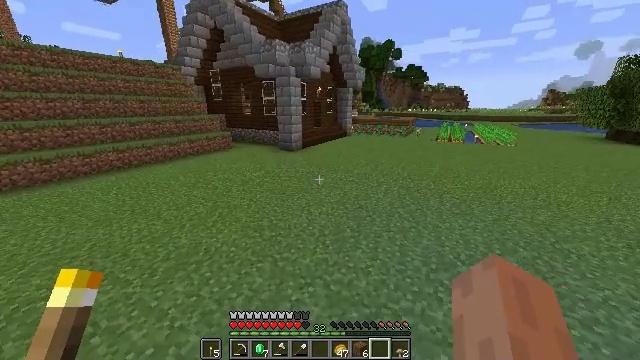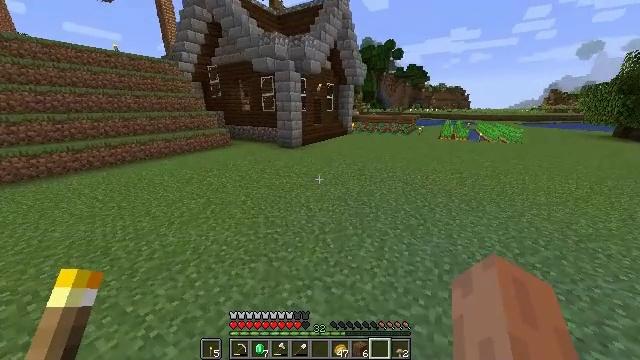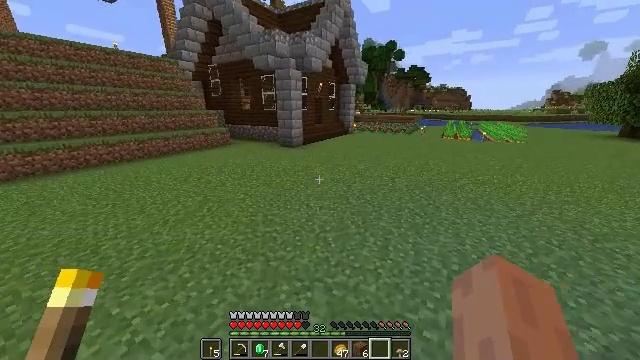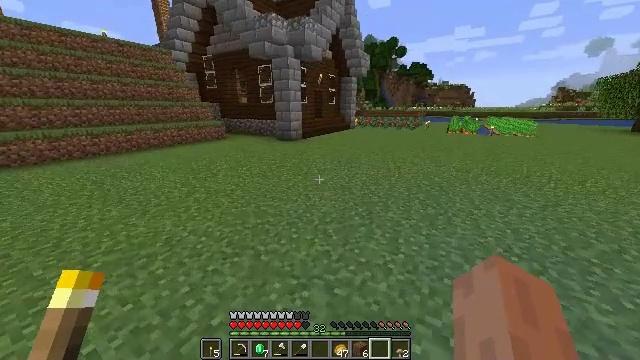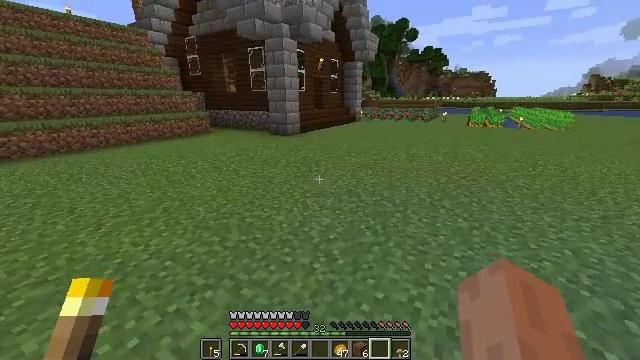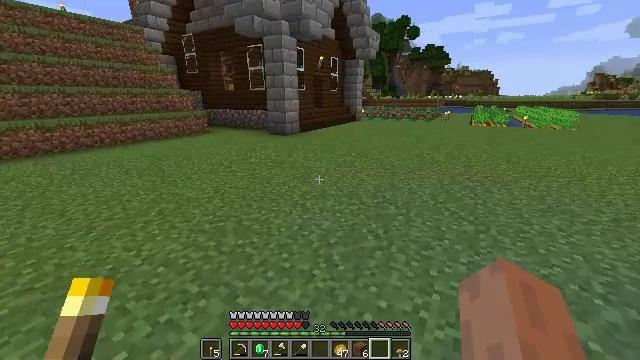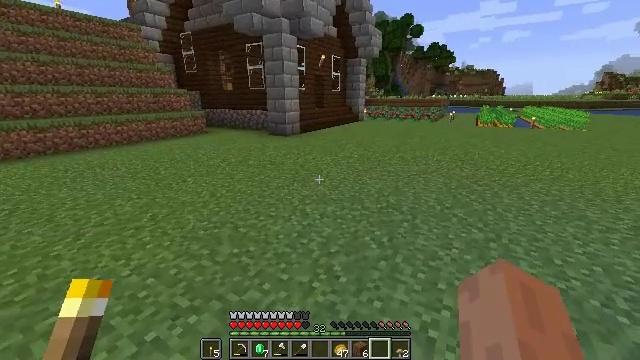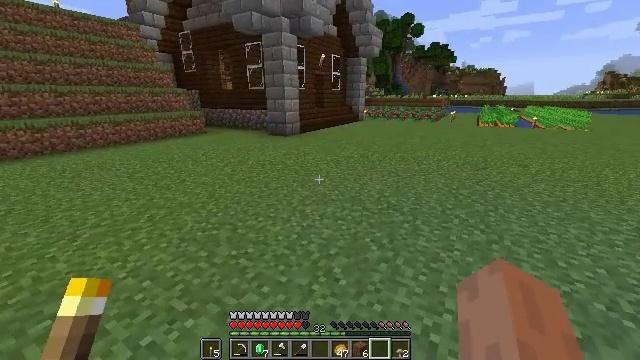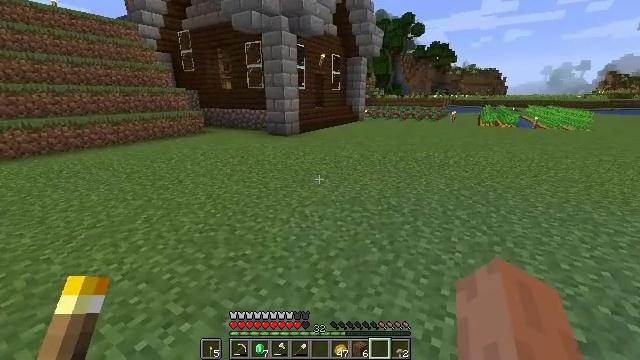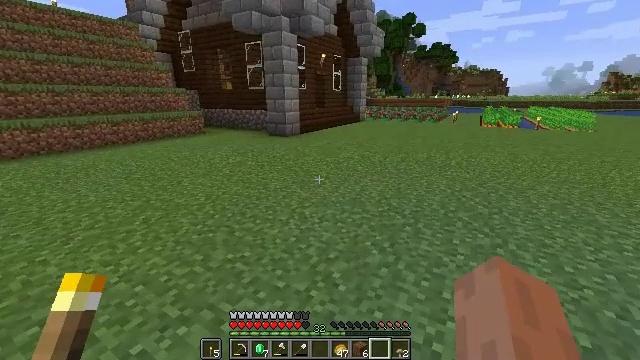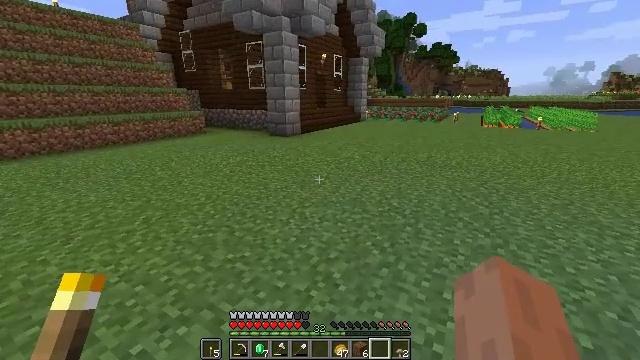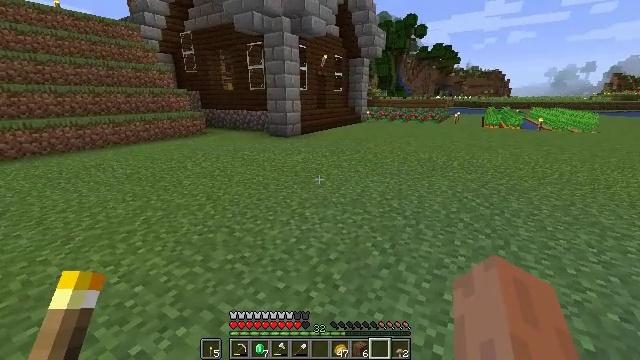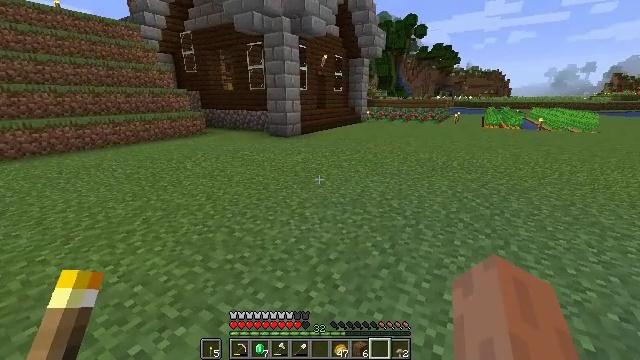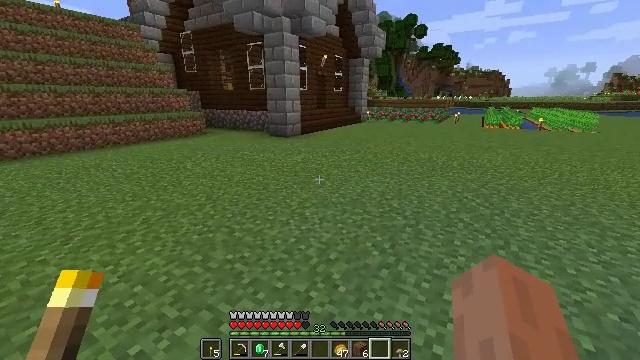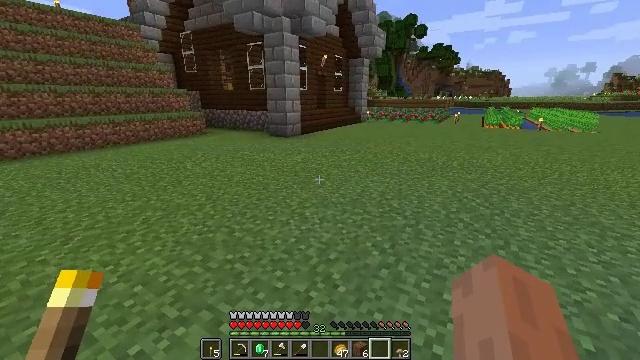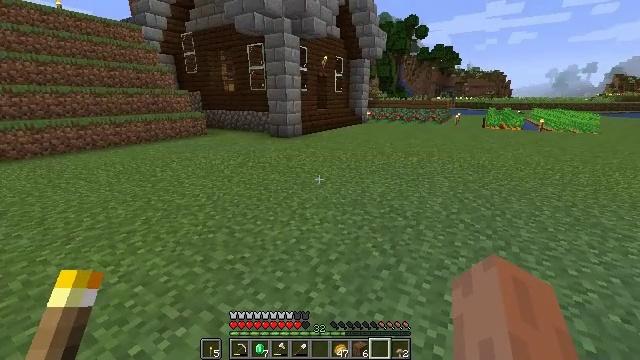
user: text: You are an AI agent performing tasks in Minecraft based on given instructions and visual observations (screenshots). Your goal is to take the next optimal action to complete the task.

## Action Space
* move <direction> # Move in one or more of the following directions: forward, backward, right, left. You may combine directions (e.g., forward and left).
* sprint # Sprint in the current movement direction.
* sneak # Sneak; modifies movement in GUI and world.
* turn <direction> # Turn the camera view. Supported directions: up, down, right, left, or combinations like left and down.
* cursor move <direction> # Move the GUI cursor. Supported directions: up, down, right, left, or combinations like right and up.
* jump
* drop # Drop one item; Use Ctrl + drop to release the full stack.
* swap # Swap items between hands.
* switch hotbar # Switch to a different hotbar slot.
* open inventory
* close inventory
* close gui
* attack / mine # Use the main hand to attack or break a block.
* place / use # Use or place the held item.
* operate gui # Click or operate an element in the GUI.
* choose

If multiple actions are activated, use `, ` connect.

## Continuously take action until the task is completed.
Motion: motion action
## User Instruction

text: Get spruce stairs by crafting them in the crafting table.
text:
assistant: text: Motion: move forward
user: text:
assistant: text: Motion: no_op
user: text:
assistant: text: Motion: no_op
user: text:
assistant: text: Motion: no_op
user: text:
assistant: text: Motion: no_op
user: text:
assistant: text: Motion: no_op
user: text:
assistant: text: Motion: no_op
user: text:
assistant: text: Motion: no_op
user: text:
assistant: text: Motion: no_op
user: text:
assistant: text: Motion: no_op
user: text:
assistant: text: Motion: no_op
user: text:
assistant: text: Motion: no_op
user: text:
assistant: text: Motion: no_op
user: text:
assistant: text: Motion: no_op
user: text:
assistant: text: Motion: no_op
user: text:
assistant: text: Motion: no_op
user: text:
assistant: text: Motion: no_op
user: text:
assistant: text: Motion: no_op
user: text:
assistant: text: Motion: no_op
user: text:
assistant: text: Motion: no_op
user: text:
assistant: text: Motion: no_op
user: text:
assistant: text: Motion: no_op
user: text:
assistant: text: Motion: no_op
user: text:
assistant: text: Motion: no_op
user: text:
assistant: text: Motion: no_op
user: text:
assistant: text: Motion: no_op
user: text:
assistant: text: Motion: no_op
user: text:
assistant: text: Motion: no_op
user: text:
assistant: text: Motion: no_op
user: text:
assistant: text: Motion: no_op